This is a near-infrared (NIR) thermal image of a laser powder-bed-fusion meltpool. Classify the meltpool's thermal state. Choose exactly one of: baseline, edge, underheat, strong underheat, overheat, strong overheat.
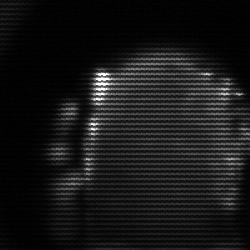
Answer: baseline